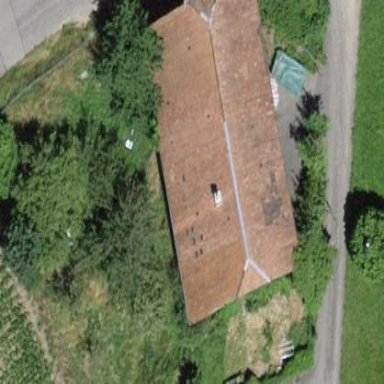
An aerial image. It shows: Farm building with half-hipped roof shape.